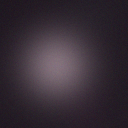
Screen state: off